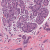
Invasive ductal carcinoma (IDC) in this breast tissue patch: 1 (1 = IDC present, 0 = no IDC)